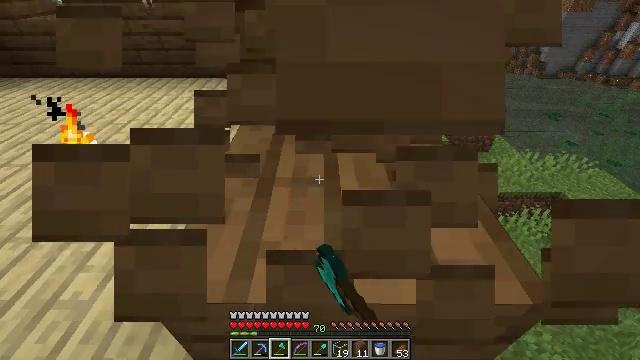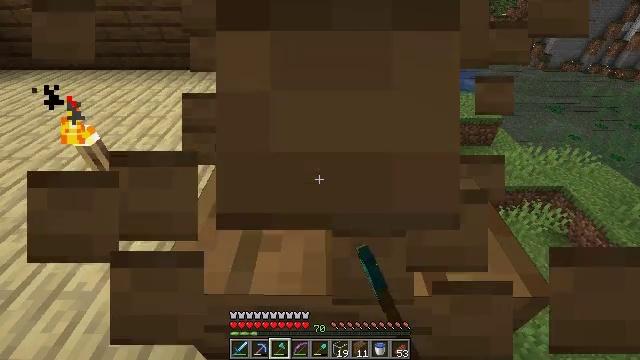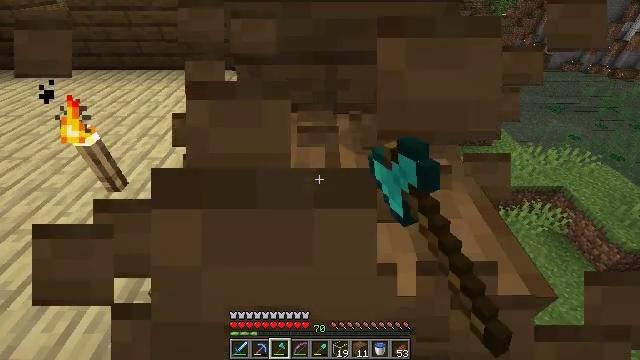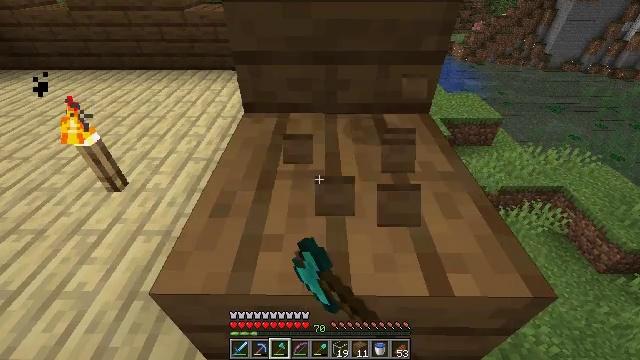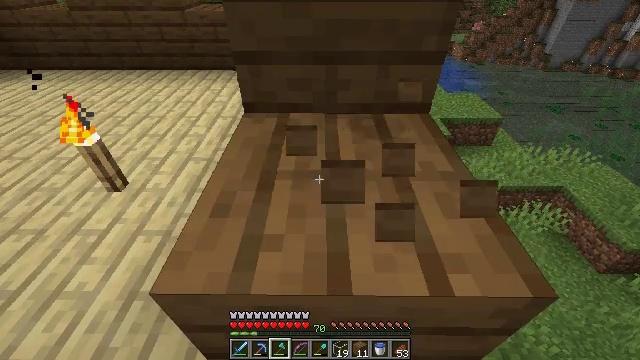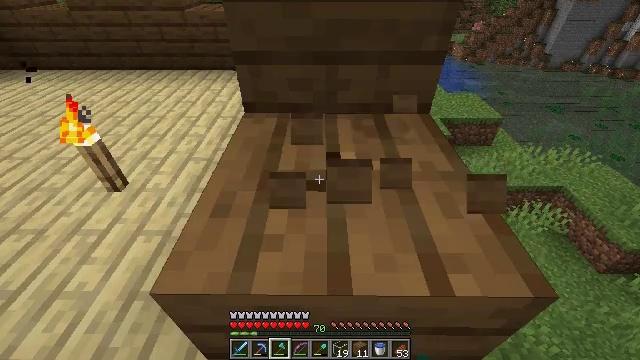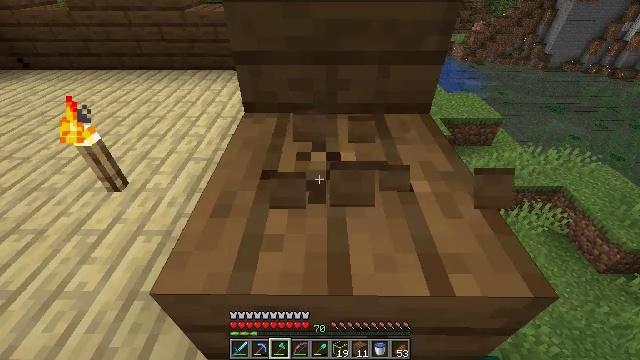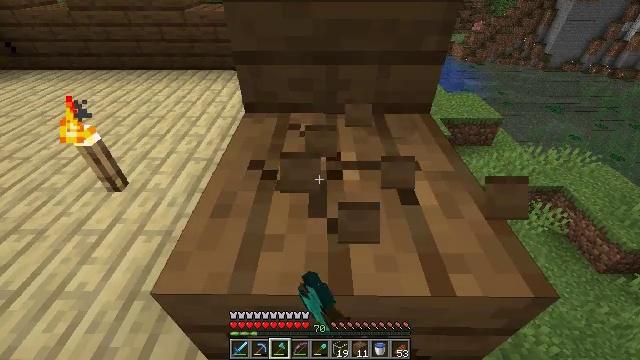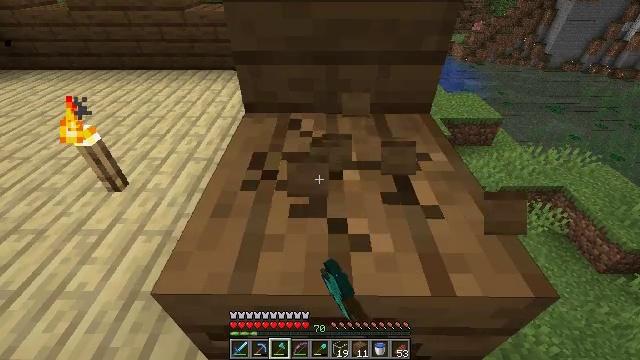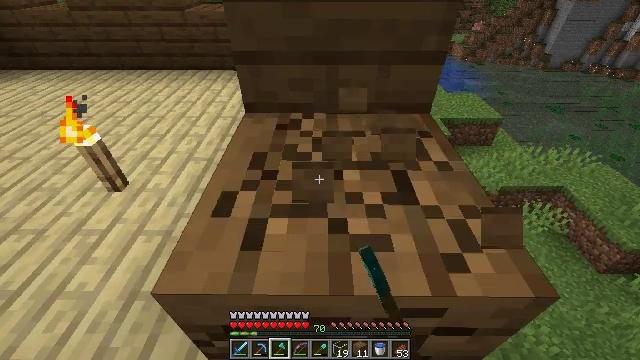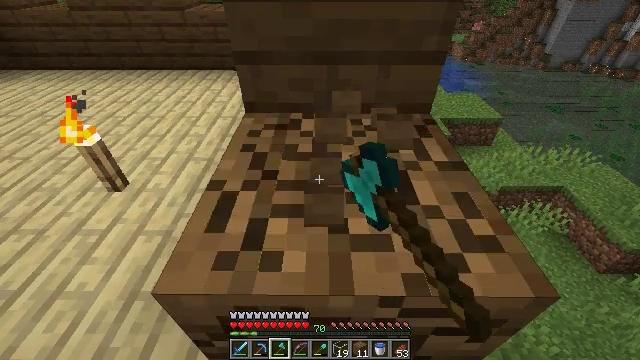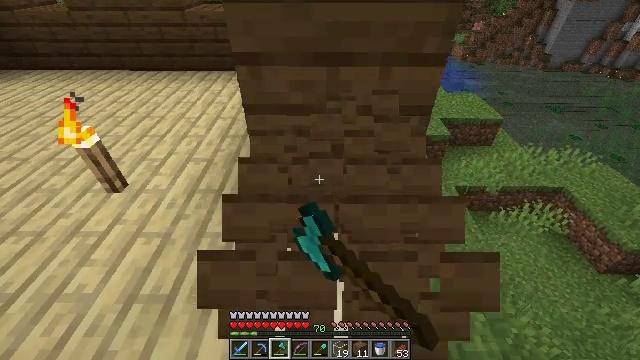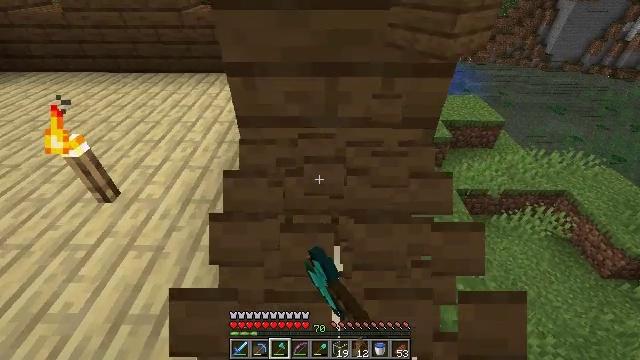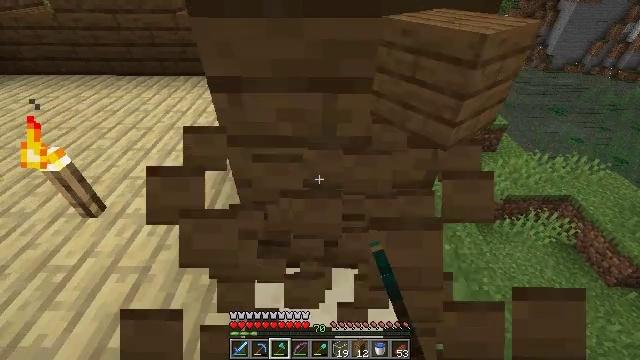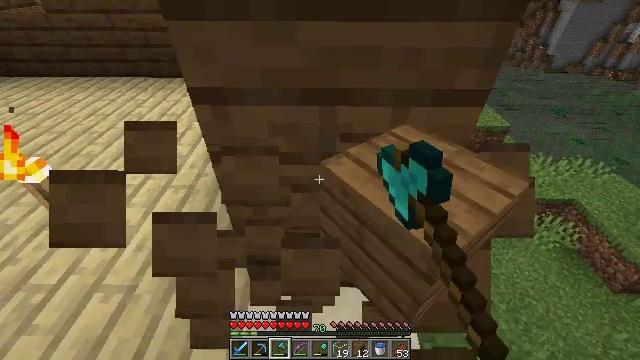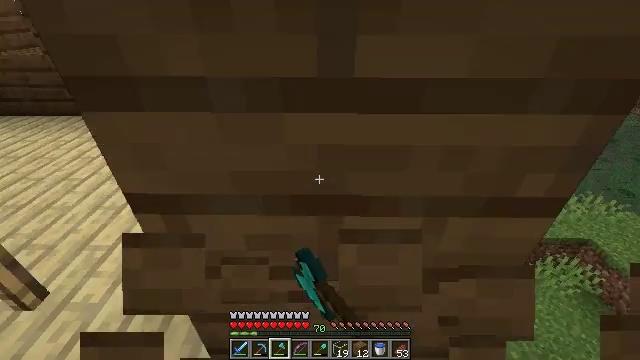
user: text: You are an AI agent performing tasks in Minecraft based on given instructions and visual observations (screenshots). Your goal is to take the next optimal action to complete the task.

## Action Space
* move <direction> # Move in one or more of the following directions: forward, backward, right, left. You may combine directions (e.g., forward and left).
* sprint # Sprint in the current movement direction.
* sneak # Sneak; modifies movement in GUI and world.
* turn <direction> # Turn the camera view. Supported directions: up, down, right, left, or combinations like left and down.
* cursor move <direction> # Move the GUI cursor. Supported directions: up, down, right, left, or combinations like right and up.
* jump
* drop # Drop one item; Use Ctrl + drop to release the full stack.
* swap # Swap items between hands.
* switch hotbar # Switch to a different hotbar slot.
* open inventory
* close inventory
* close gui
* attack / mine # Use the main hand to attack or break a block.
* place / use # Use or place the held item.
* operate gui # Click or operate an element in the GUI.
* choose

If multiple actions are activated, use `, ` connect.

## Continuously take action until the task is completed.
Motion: motion action
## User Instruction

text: Collect spruce planks from an old building.
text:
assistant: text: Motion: move forward, turn down, attack / mine
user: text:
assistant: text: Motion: move forward, attack / mine
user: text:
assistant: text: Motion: move forward, attack / mine
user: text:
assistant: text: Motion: move forward, attack / mine
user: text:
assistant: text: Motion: move forward, attack / mine
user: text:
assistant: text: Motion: move forward, attack / mine
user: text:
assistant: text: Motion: move forward, attack / mine
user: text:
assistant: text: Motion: move forward, attack / mine
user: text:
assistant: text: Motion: move forward, attack / mine
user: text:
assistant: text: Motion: move forward, attack / mine
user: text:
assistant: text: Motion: move forward, attack / mine
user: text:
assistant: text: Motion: move forward, attack / mine
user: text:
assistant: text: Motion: move forward, attack / mine
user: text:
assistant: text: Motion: move forward, attack / mine
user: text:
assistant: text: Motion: move forward, turn up, attack / mine
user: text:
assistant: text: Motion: move forward, turn up, attack / mine
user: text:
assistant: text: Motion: move forward, attack / mine
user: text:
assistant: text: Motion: move forward, attack / mine
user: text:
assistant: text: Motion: move forward, attack / mine
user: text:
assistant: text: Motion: move forward, attack / mine
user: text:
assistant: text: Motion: move forward, attack / mine
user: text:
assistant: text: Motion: move forward, attack / mine
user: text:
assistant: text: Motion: move forward, attack / mine
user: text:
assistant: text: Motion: move forward, attack / mine
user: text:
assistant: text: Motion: move forward, attack / mine
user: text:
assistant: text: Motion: move forward, attack / mine
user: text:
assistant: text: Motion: move forward, turn down, attack / mine
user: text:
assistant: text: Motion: move forward, turn down, attack / mine
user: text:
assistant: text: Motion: move forward, attack / mine
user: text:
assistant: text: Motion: move forward, attack / mine